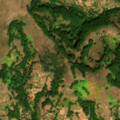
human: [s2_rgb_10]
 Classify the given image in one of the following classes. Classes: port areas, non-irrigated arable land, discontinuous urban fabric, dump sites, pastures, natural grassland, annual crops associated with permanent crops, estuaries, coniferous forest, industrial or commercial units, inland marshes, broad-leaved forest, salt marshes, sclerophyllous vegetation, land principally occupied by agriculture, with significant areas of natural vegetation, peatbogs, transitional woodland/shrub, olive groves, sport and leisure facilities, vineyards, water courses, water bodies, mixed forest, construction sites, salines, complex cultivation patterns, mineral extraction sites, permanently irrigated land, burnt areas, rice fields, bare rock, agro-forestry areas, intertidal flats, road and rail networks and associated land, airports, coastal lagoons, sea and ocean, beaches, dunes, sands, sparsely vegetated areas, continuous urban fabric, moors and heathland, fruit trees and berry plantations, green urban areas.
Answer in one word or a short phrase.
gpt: land principally occupied by agriculture, with significant areas of natural vegetation, broad-leaved forest, natural grassland, transitional woodland/shrub